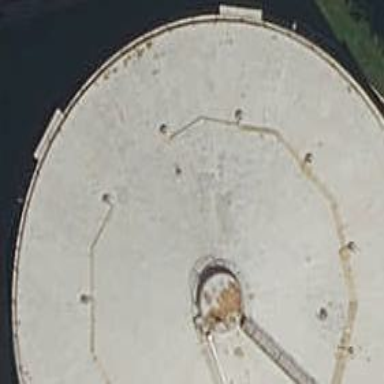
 man-made structure designed for storing gases."